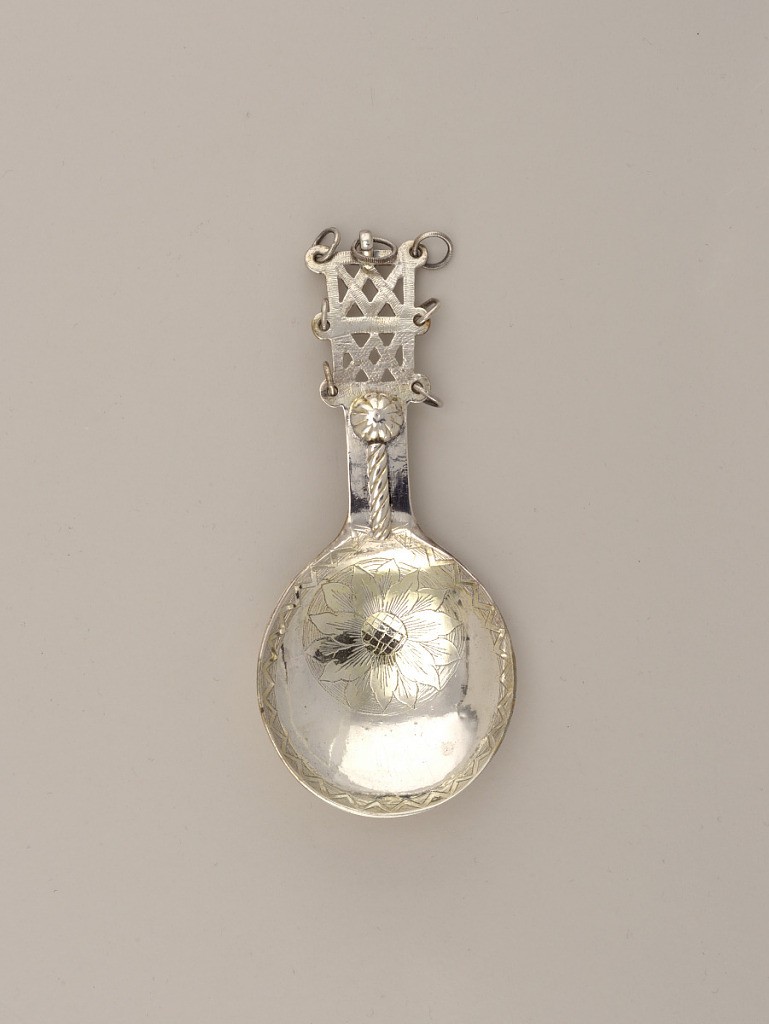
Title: spoon
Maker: "PB"
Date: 1804
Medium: silver
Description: Round bowl engraved with zig-zag border enclosing fourteen petalled blossom in gilt. Short stem applied with ropetwist segment topped by bosse below squared and trellis pierced terminal fitted with silver rings.